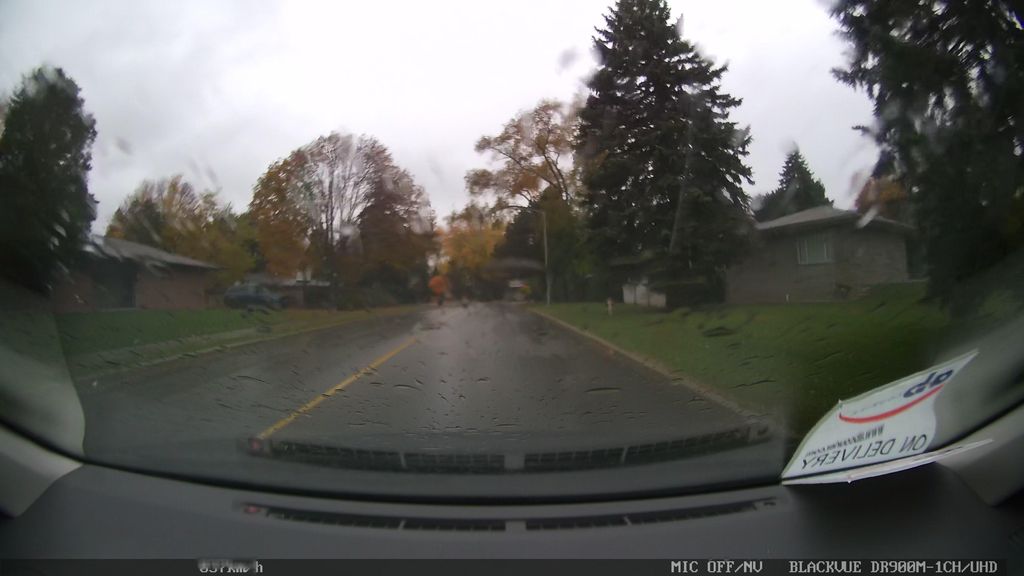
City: toronto